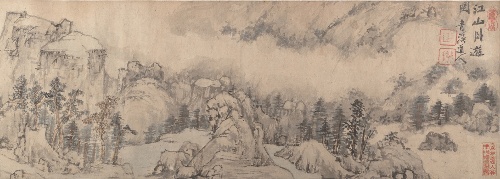
Title: 清  程正揆  江山臥遊圖  卷|Dream Landscape
Artist: Cheng Zhengkui
Artist bio: Chinese, 1604–1676
Date: dated 1674
Object type: Handscroll
Classification: Paintings
Medium: Handscroll; ink and color on silk
Culture: China
Period: Qing dynasty (1644–1911)
Dimensions: 9 1/8 x 69 3/4 in. (23.2 x 177.2 cm)
Department: Asian Art
Credit line: Gift of Harry Lenart, 1955
Accession year: 1955
Repository: Metropolitan Museum of Art, New York, NY
Tags: Landscapes|Mountains